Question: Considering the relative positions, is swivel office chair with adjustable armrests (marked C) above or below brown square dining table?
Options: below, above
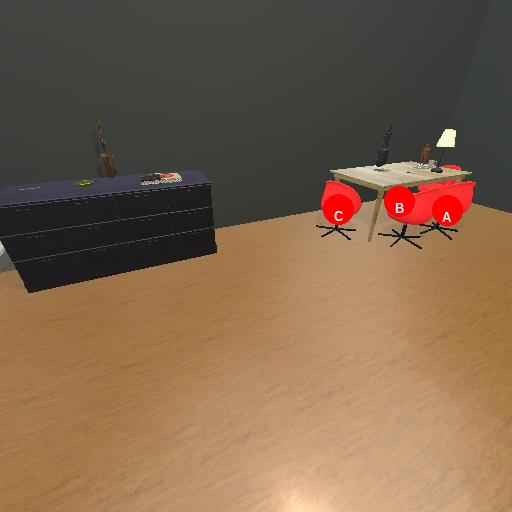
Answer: below